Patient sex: M
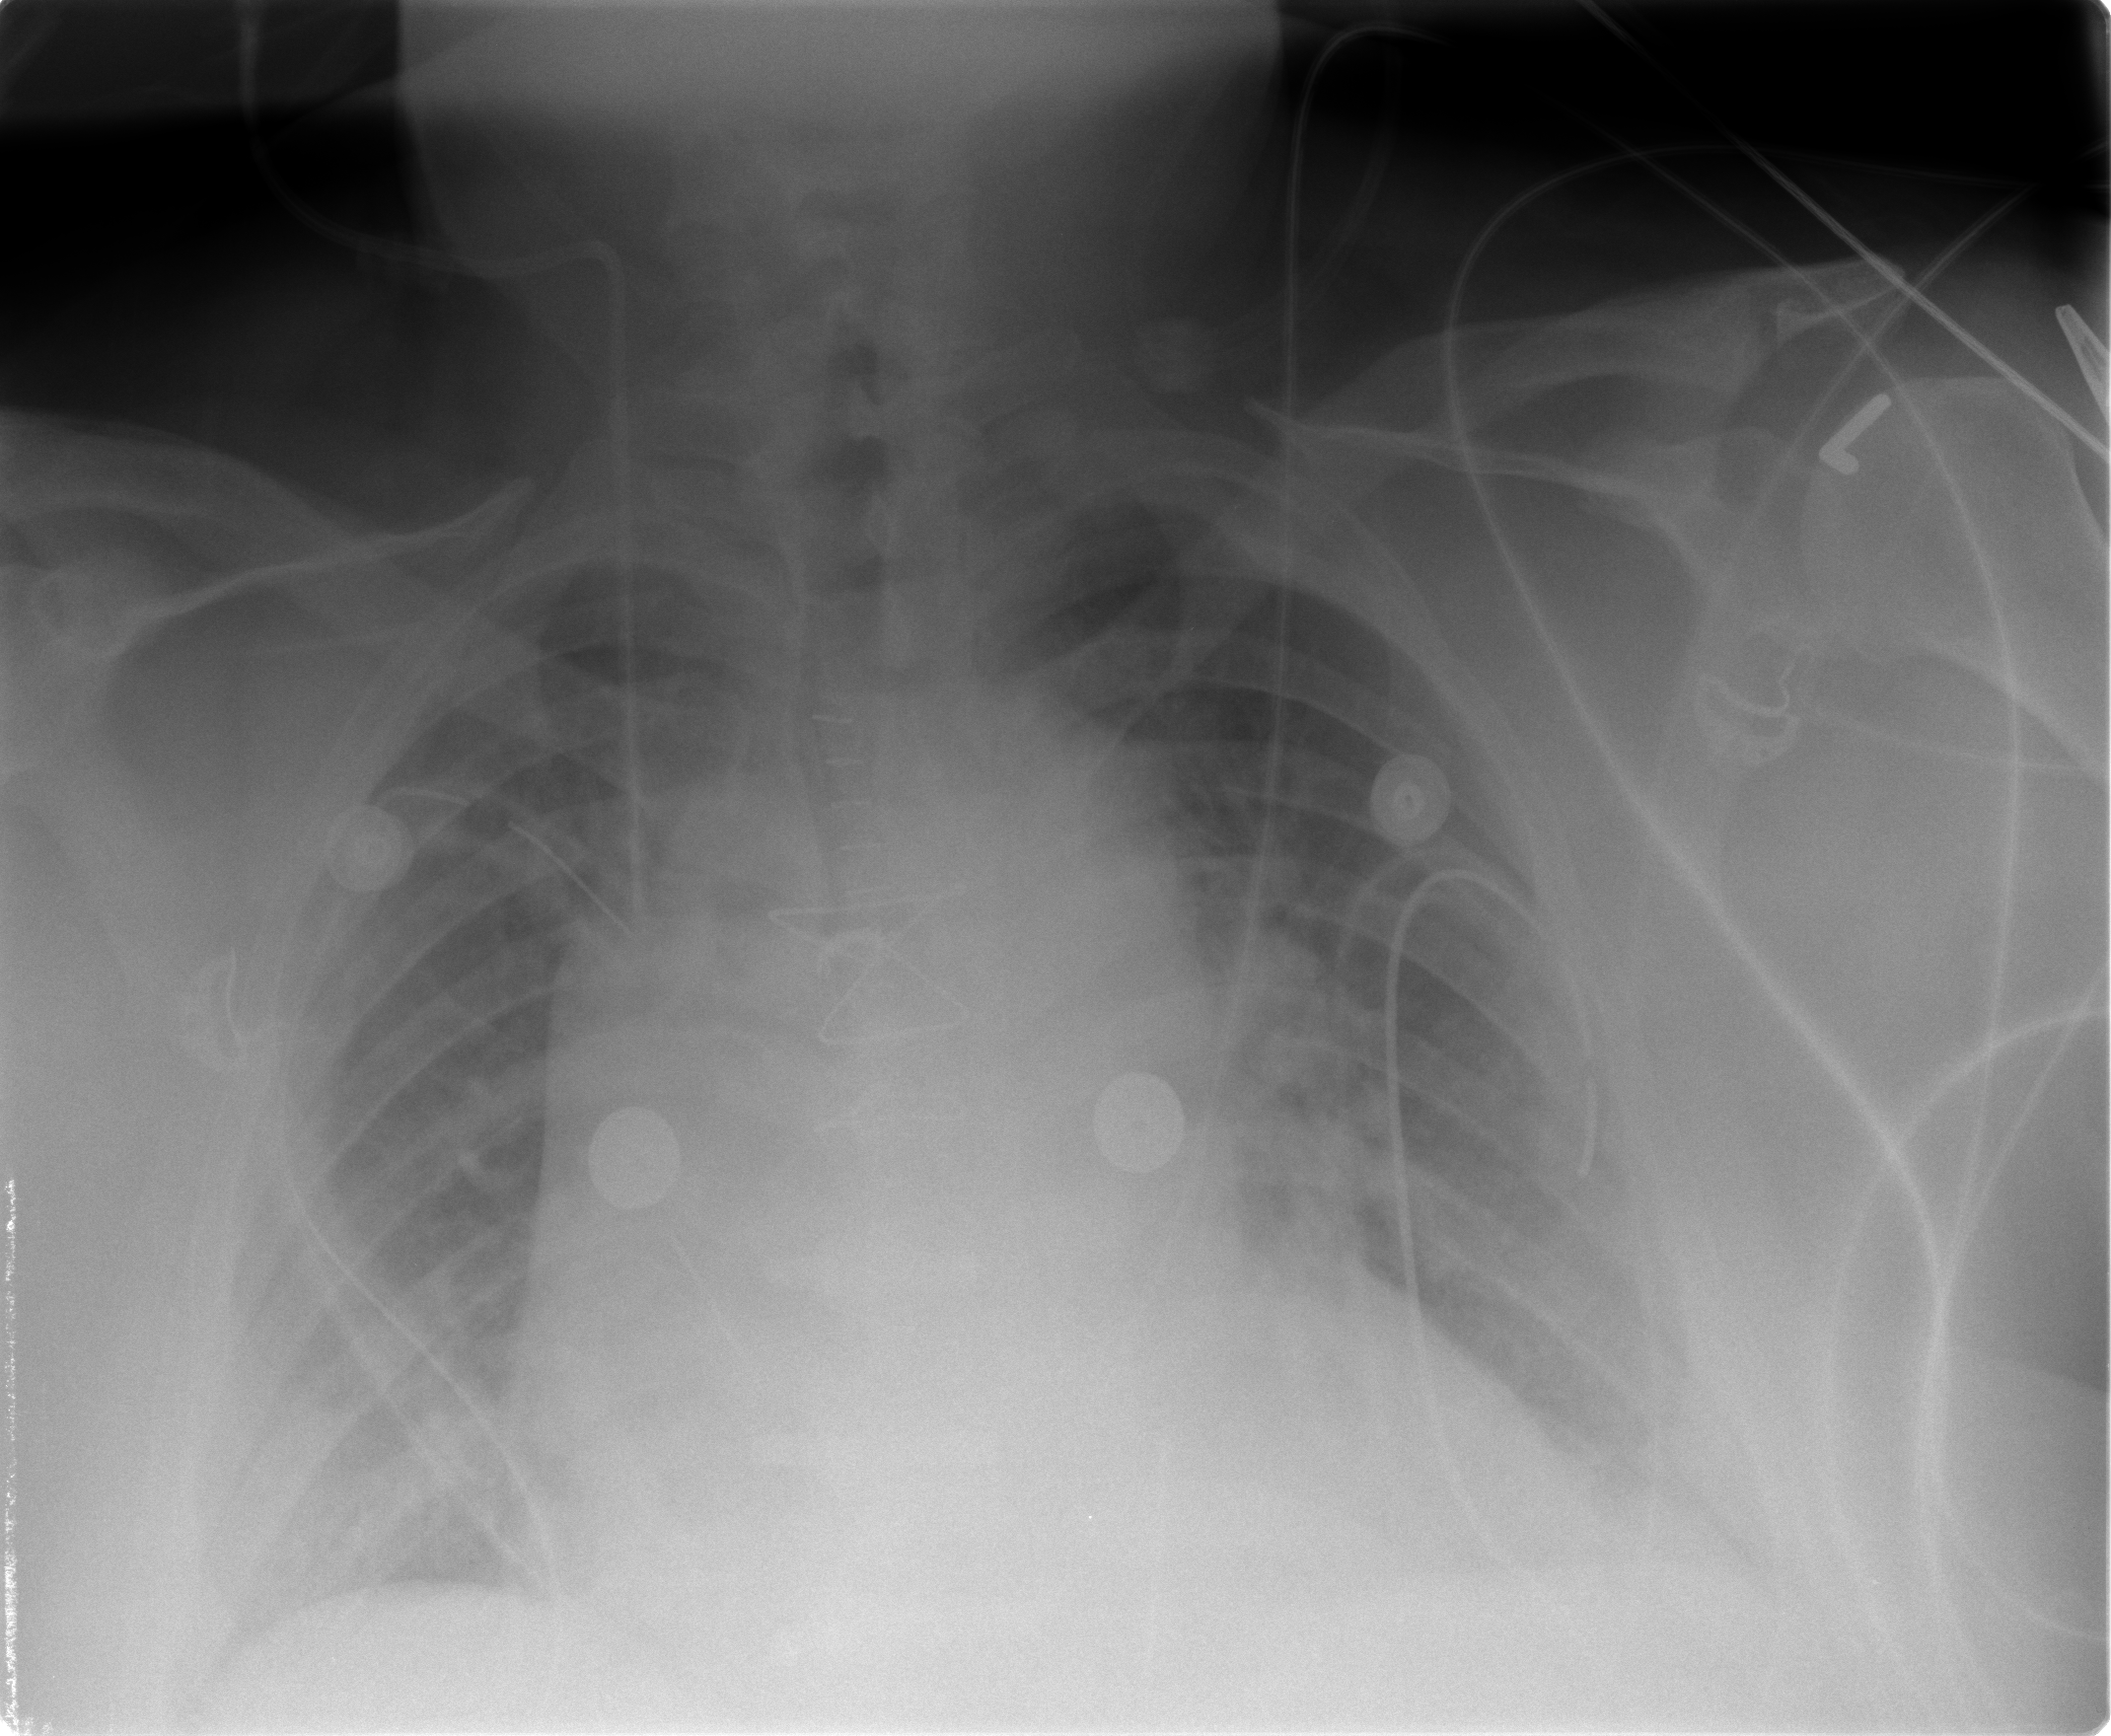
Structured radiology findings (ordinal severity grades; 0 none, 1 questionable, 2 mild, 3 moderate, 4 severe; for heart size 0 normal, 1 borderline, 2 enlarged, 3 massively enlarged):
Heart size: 2
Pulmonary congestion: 3
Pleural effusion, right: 2
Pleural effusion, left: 2
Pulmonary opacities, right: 3
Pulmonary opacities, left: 3
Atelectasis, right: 2
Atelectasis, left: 2